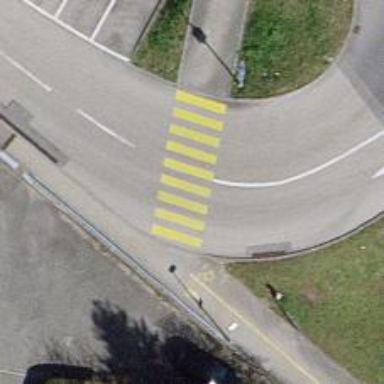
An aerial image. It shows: Zebra crossing on the road.